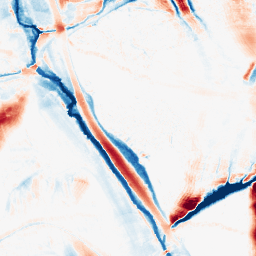
Category: morphological
Decomposition family: morphological_ellipse
Decomposition parameters: operation: average
width: 20
height: 50
Upsampling method: bicubic
Upsampling parameters: scale: 2
Upsampling scale: 2